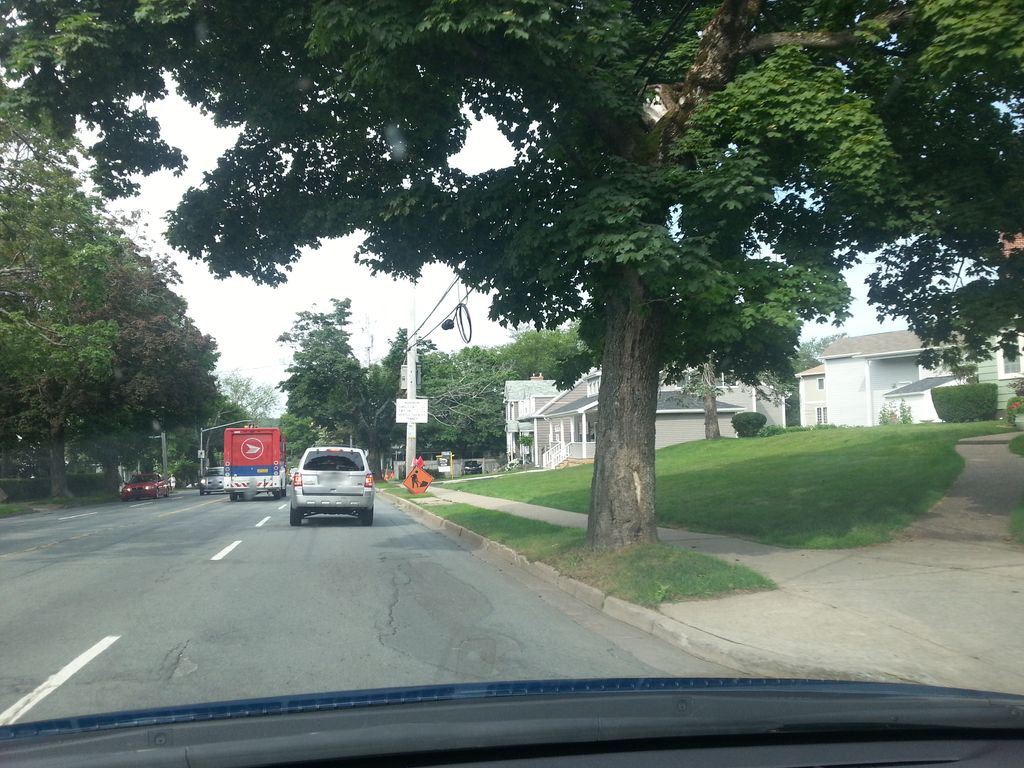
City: halifax